Field crop: tomato
Growth stage: 2
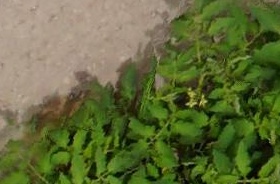
Species: tomato